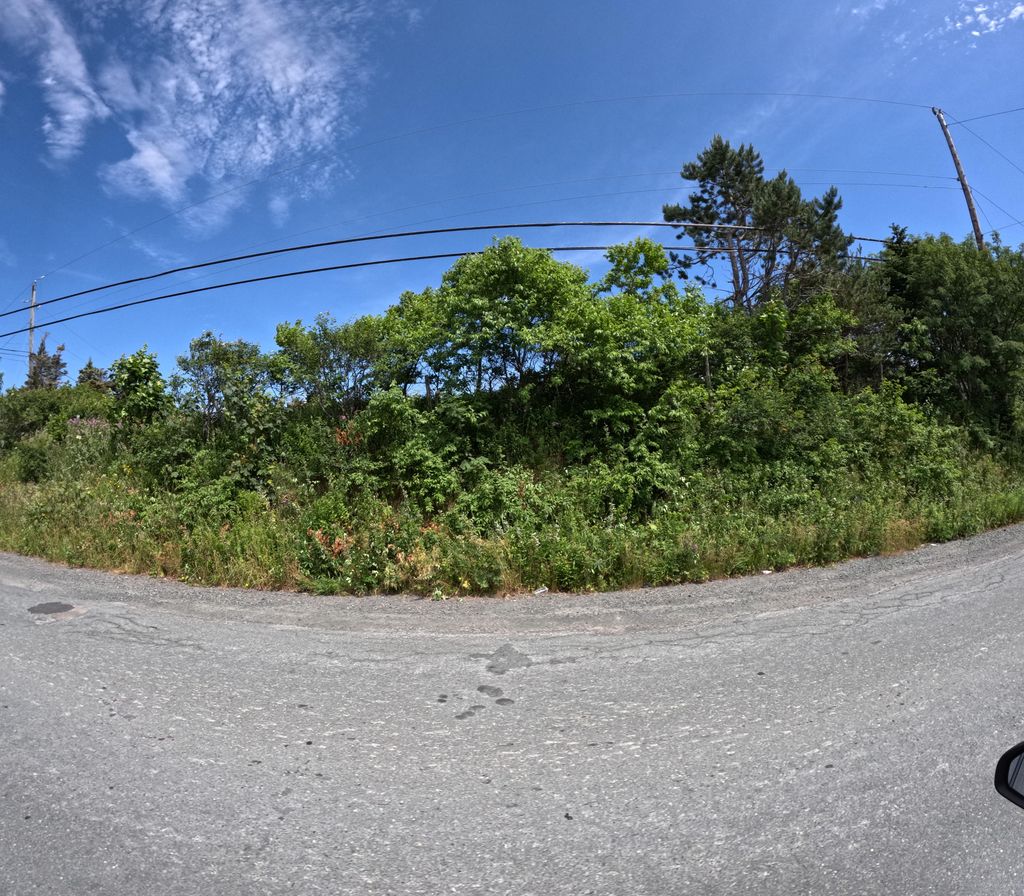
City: st_johns